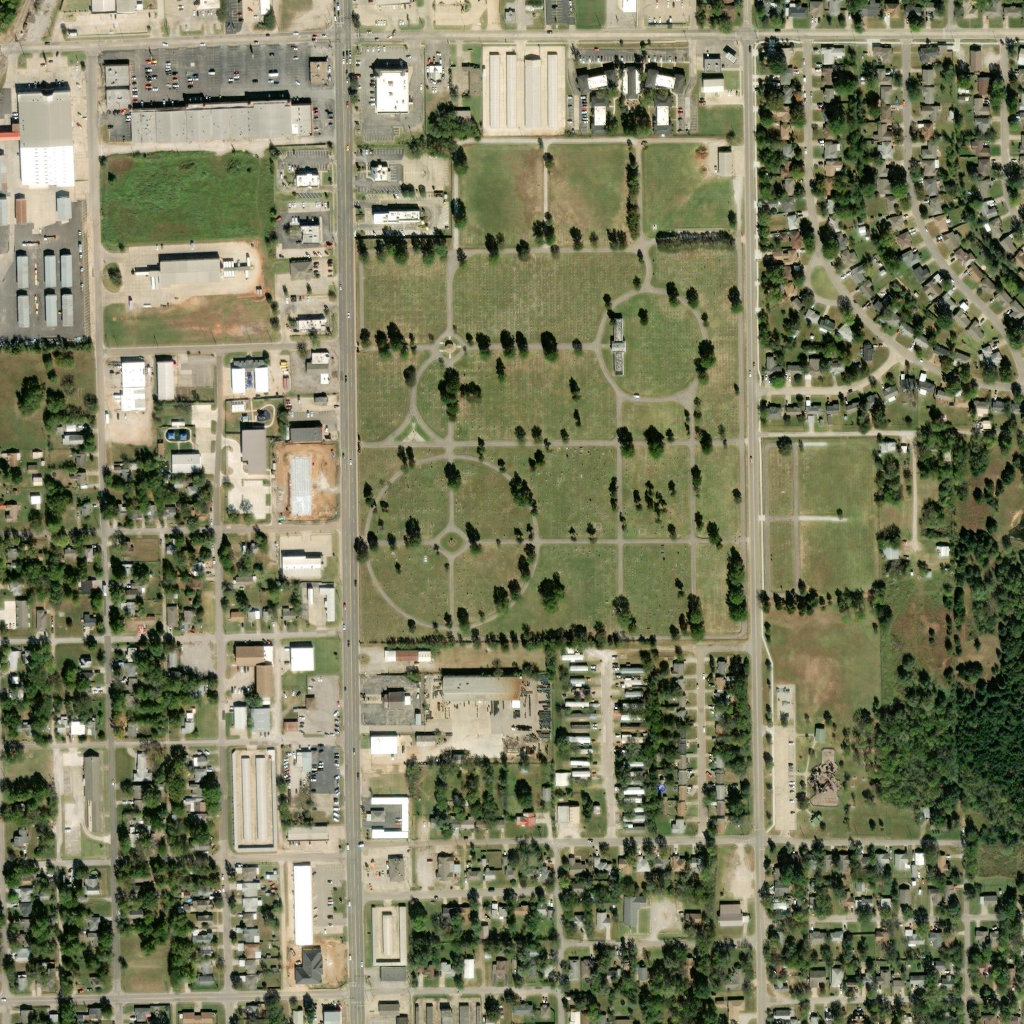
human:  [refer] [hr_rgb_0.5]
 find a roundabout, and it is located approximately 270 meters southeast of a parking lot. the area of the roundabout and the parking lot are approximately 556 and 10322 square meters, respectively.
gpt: <box>[[42, 32, 45, 35, 0]]</box>